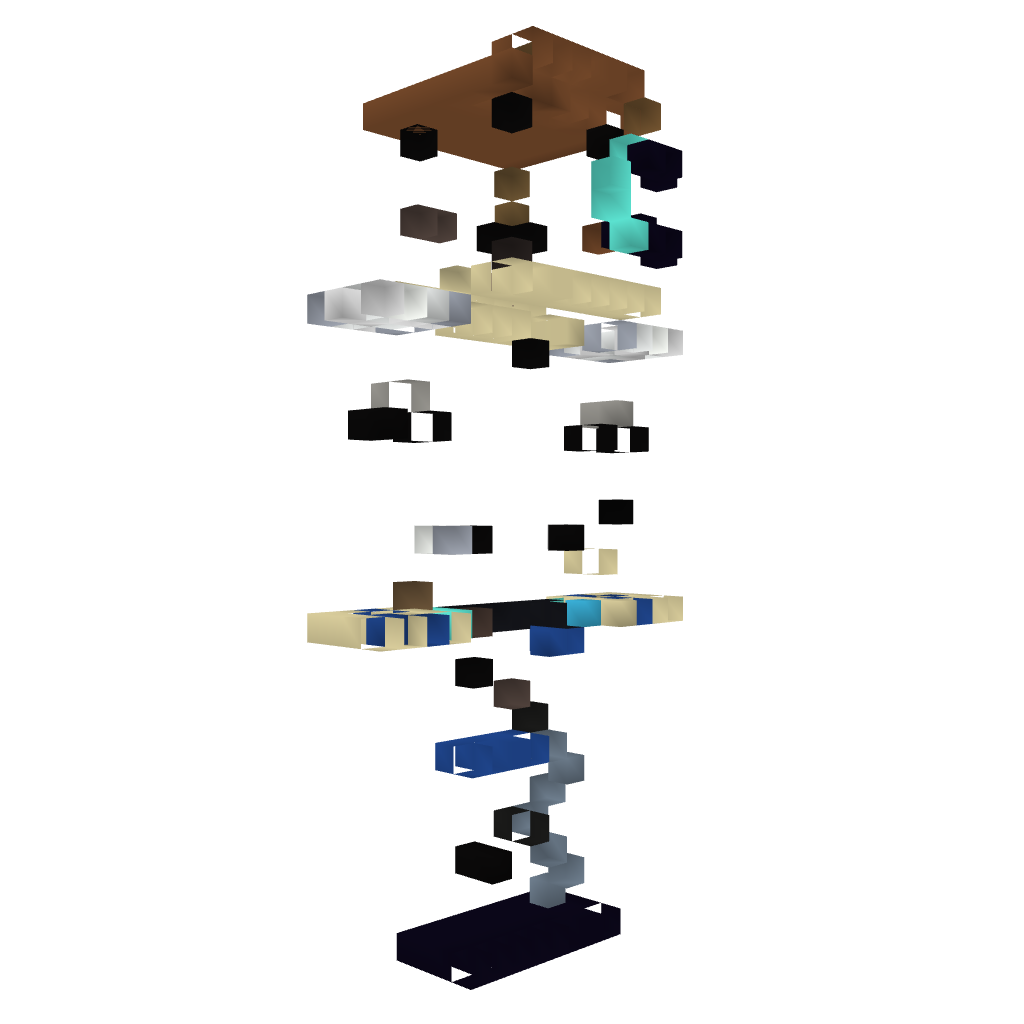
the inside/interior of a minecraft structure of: Swagmasterer (Me!)